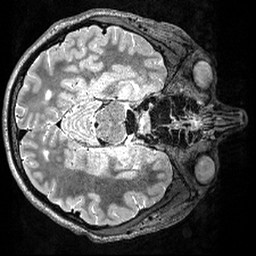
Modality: T2w
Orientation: axial
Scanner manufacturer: siemens
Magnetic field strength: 3 T
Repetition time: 3.2 s
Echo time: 0.566 s